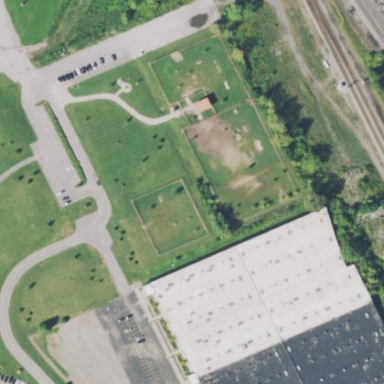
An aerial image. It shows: Dog park for leisure land.